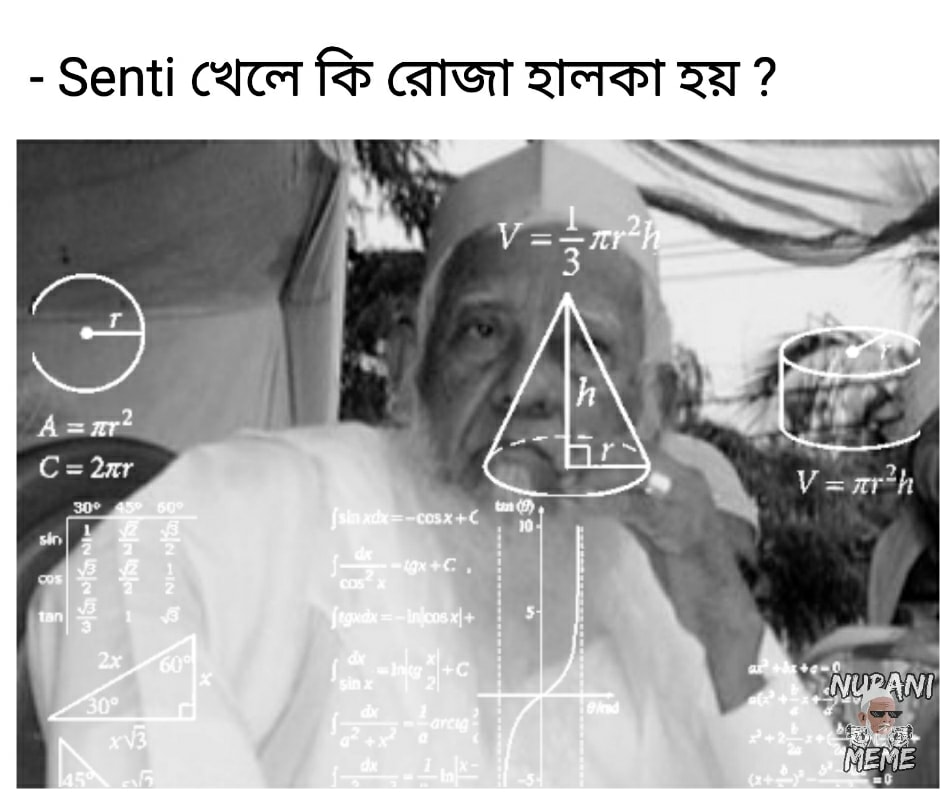
Caption: Senti খেলে কি রোজা হালকা হয় ?
Label: non-hate